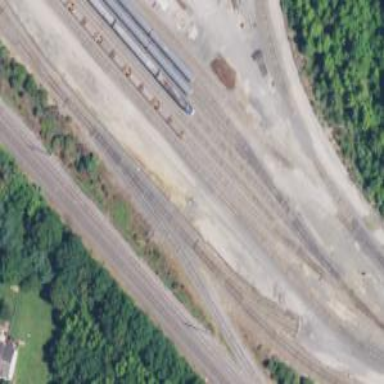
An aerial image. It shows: Railway yard.